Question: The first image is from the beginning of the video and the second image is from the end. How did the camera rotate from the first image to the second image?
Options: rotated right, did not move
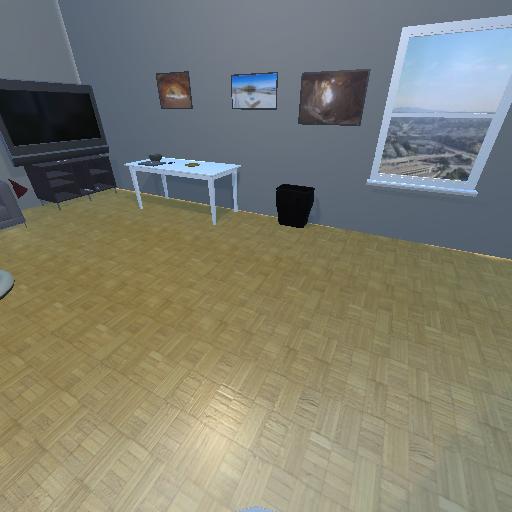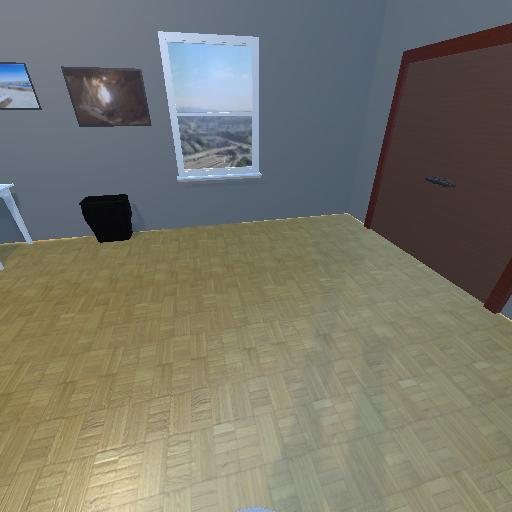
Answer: rotated right